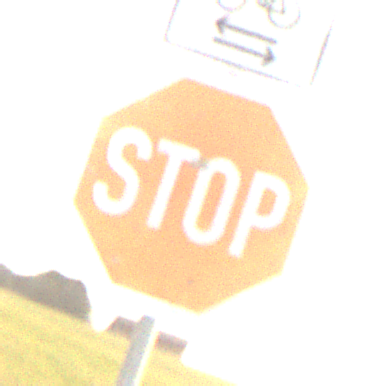
Verkehrszeichen: Stop
Zusatzzeichen oben: RichtungsangabeDurchPfeile9
Umgebung: Outdoor, Nature
Tageszeit: SunriseSunset
Wetter: PartlyCloudy
Licht: Natural
Jahreszeit: NotSpecified
Kontrast: LowContrast